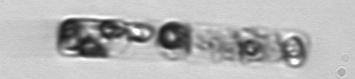
Label: Guinardia_delicatula_TAG_internal_parasite